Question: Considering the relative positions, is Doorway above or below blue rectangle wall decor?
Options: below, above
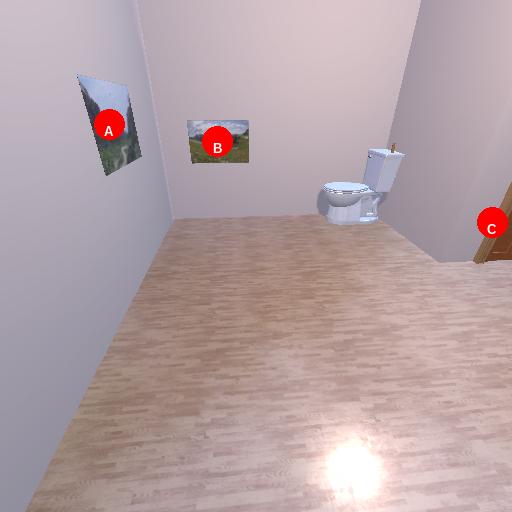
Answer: below